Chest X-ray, AP view. Patient: 38 years old, sex M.
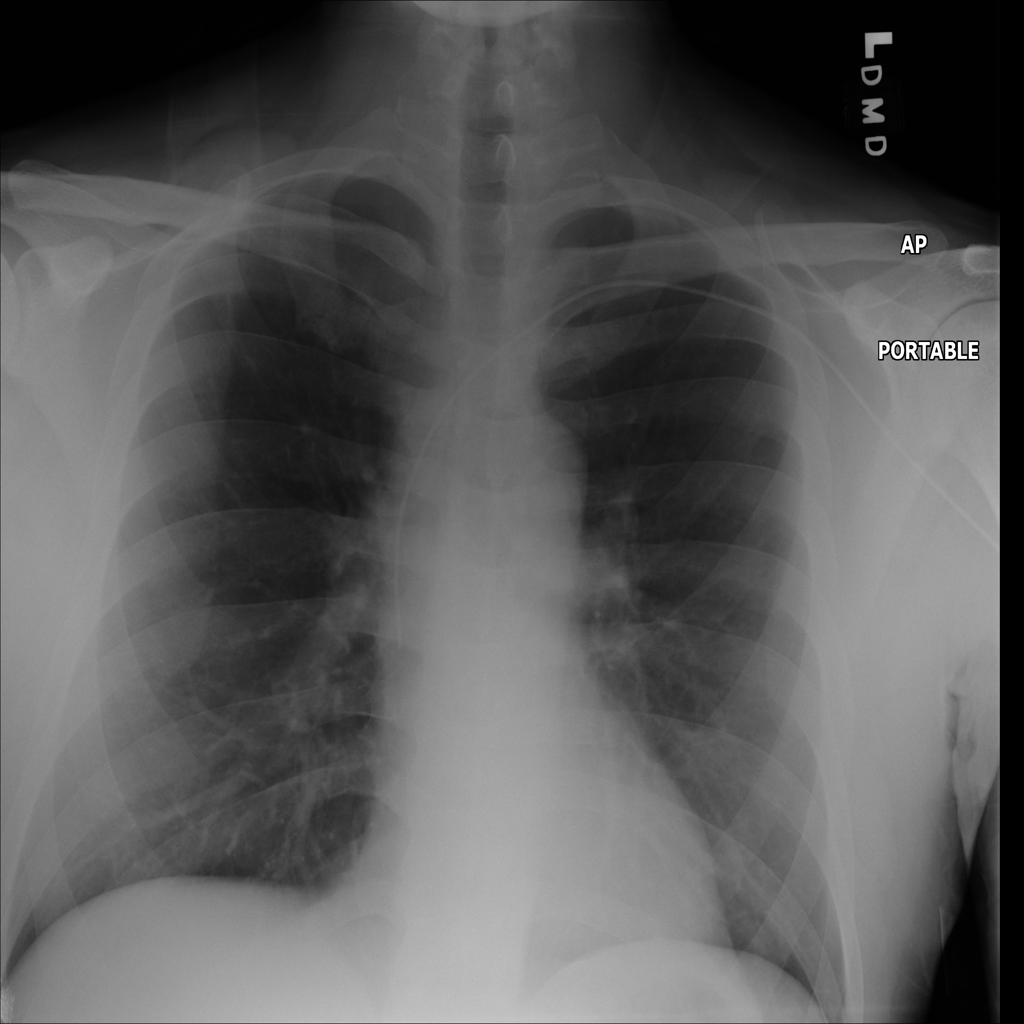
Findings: No Finding